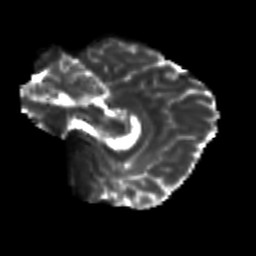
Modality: T2w
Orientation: sagittal
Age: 25
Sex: male
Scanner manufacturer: siemens
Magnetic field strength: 3 T
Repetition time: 3.5 s
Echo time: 0.125 s